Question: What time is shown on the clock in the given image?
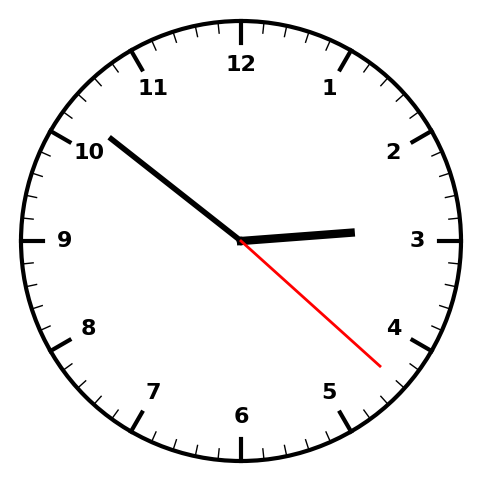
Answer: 02:51:22